Field crop: maize
Growth stage: 2
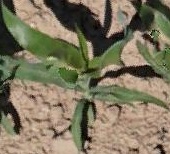
Species: maize